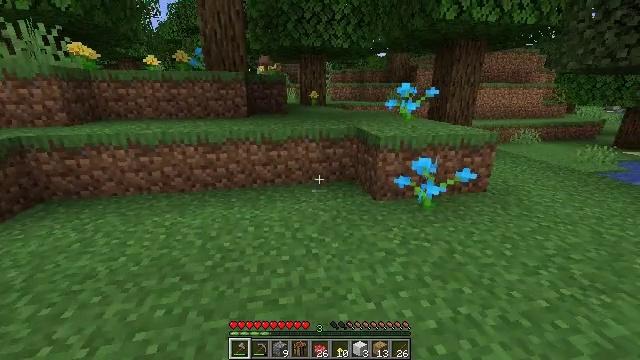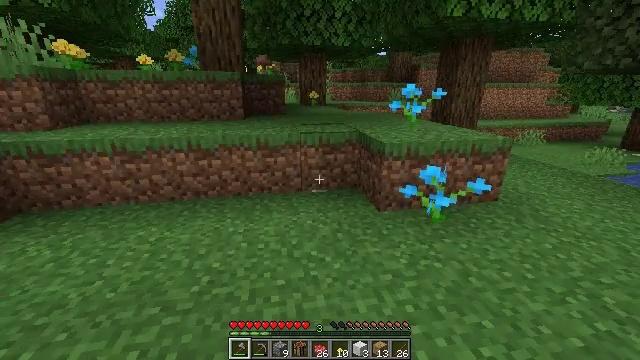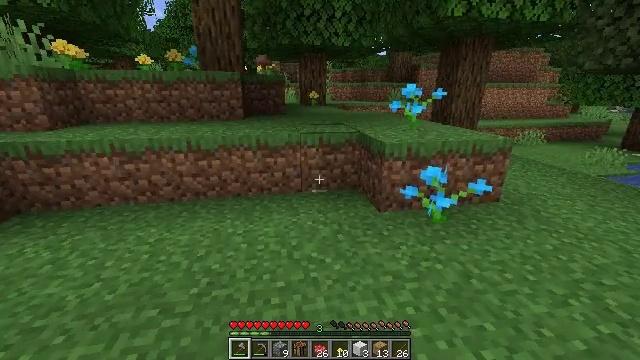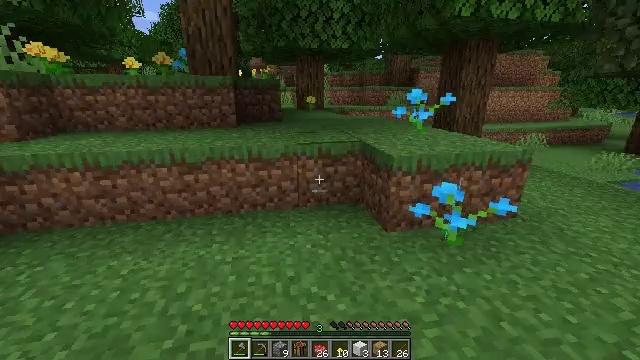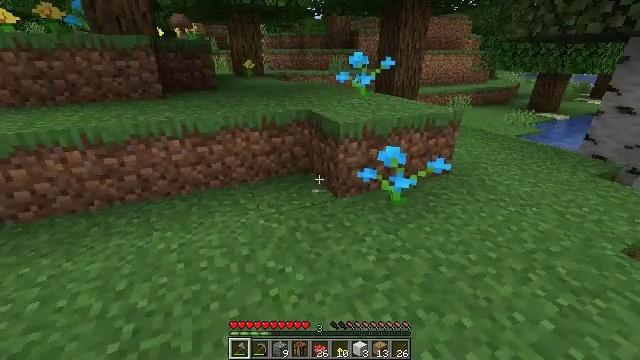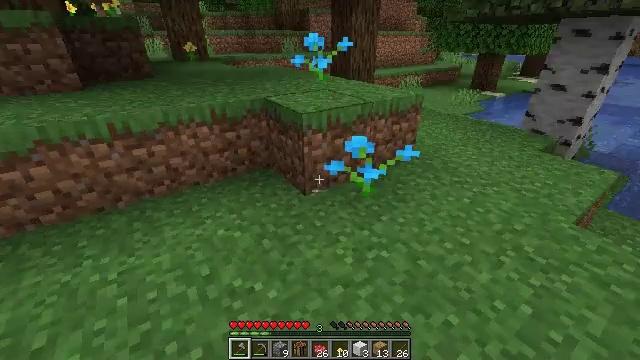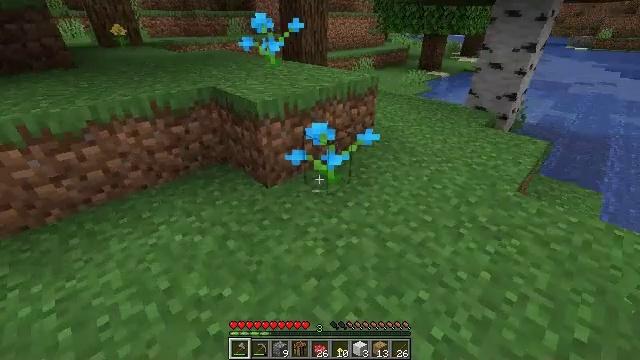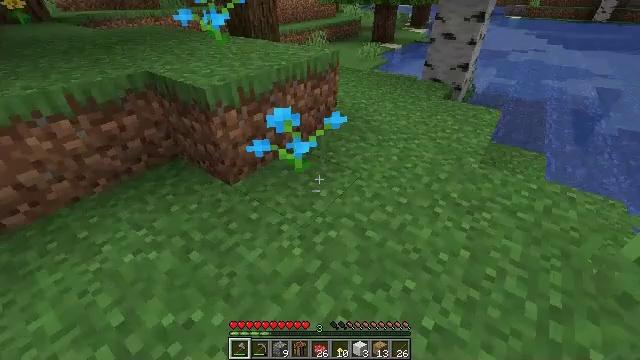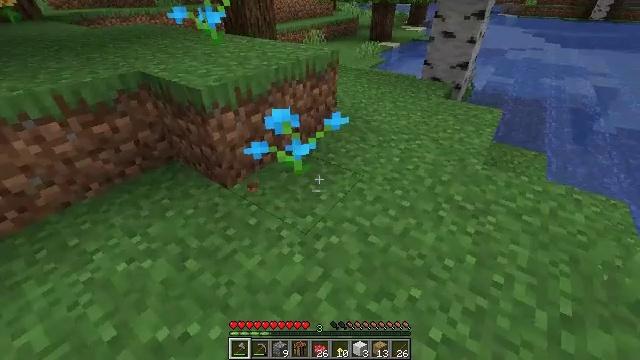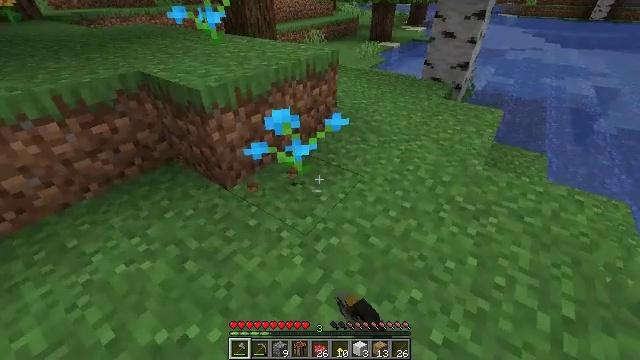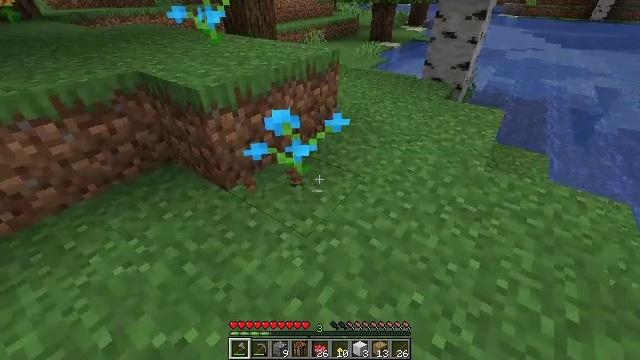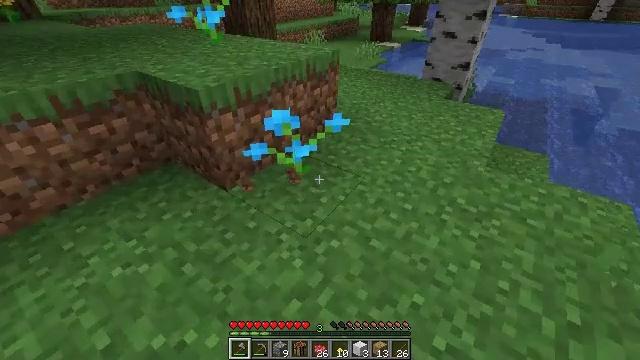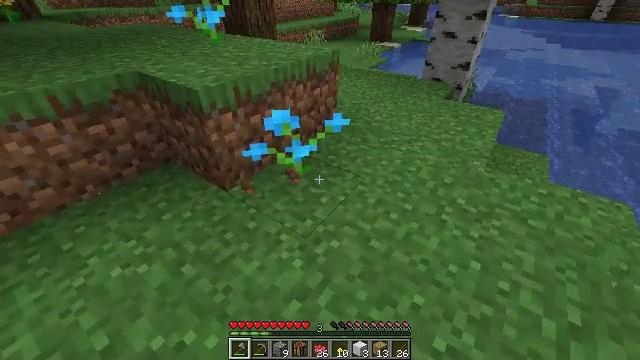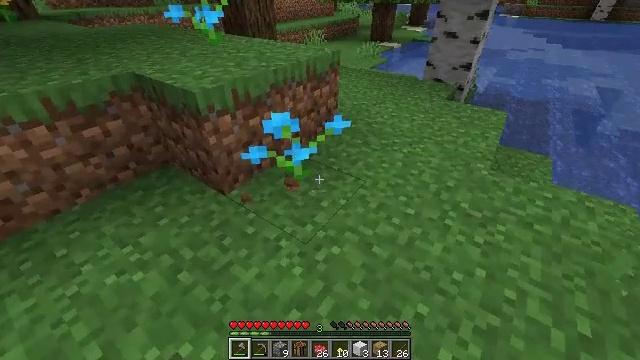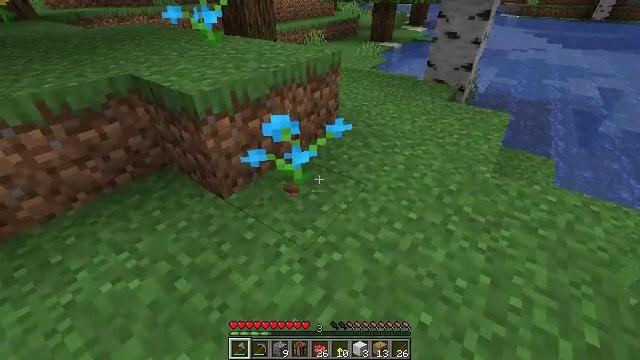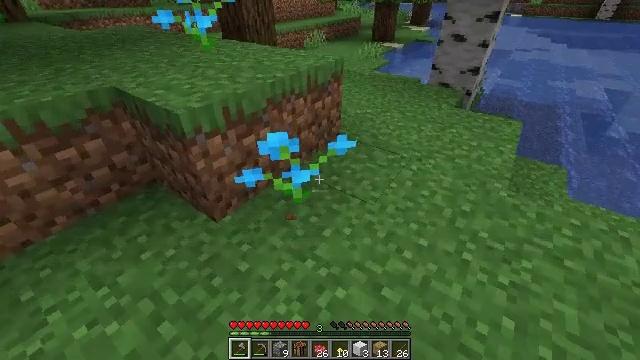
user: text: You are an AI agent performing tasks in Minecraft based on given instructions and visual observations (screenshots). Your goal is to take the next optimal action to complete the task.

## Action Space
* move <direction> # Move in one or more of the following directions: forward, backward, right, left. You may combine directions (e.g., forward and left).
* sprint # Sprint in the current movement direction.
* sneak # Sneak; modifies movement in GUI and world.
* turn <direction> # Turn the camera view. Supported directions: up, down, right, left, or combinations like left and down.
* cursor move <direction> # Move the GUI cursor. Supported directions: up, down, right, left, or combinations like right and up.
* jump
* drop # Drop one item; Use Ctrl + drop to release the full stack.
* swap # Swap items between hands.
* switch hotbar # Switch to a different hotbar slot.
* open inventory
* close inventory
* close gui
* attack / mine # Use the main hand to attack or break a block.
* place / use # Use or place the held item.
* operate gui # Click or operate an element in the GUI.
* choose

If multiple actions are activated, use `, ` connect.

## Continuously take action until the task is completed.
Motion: motion action
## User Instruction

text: Gather the blue orchid in the field.
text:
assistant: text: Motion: move forward
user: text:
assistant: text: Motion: move forward
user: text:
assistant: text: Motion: move forward
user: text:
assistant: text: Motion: move forward, turn right and down
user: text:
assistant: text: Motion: move forward, turn right and down
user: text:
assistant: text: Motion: move forward, turn right and down
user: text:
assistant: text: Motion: turn right and down
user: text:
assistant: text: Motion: attack / mine
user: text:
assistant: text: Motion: attack / mine
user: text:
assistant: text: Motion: attack / mine
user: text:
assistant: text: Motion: no_op
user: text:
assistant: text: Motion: no_op
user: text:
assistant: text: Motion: move forward
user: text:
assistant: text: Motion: move forward
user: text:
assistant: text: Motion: move forward
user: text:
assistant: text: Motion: move forward
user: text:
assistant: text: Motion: move forward, attack / mine
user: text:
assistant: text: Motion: move forward, attack / mine
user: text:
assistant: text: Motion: turn left and down, attack / mine
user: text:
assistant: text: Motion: turn left and down
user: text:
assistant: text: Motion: turn left and down
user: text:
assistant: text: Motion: move forward, turn left and down
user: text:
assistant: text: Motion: move forward, turn left
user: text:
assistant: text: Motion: move forward, turn left
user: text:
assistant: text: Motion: move forward
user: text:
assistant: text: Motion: move forward
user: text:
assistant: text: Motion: move forward, turn right and down
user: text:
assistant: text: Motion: turn left and down
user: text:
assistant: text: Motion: turn left and down
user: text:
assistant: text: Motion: turn left and down